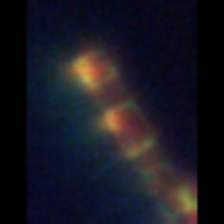
Taxon: Chaetoceros
Group: Diatoms